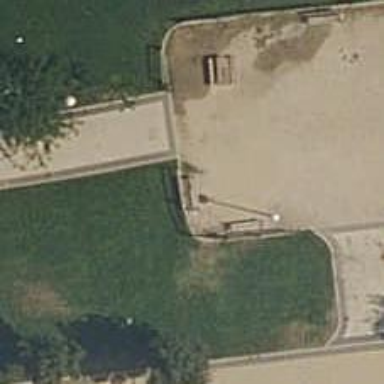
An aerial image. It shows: Brown bench in the vicinity.